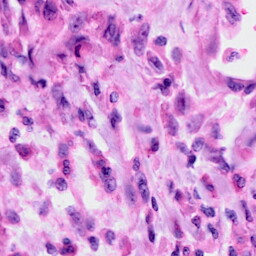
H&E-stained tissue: Cervix